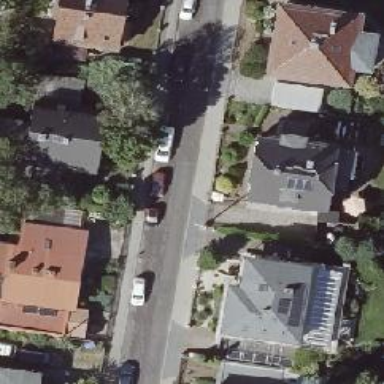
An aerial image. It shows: Residential road with asphalt surface and sidewalks on both sides.